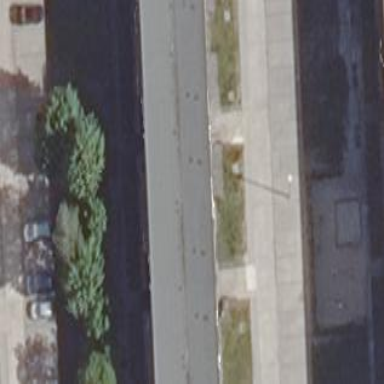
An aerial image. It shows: Part of building.